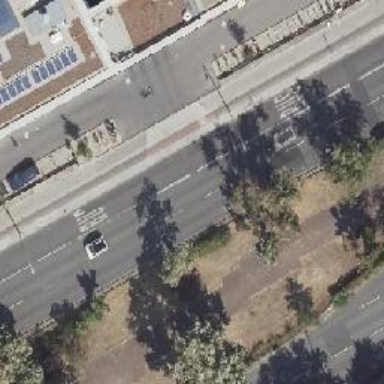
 which also serves as bus lane for parking."